Aerial crown-view tile of a tropical tree (Barro Colorado Island, Panama), acquired 20240611:
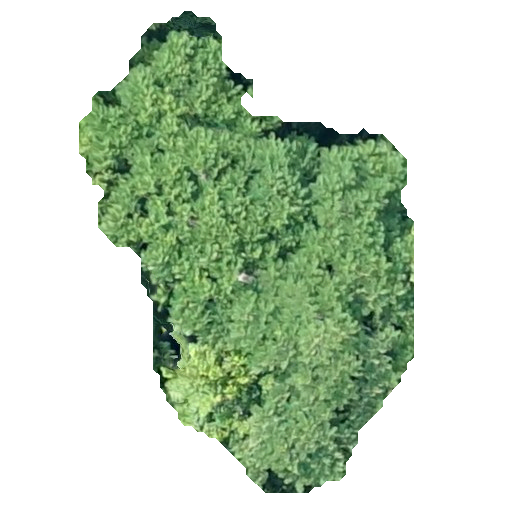
Species: Jacaranda copaia
GBIF accepted scientific name: Jacaranda copaia
Crown area: 157.713 m²